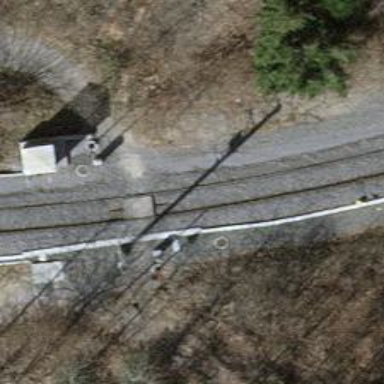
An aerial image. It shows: Railway crossing.